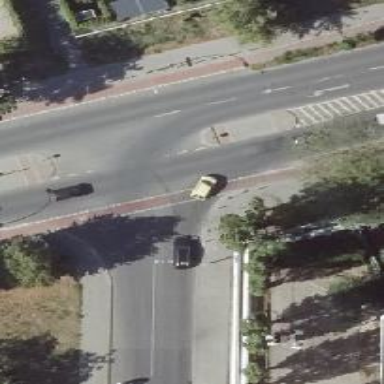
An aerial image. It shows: Uncontrolled road crossing.